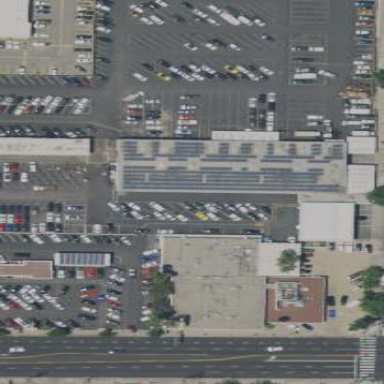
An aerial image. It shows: Commercial building housing car repair shop. The image focuses on the roof of the building.